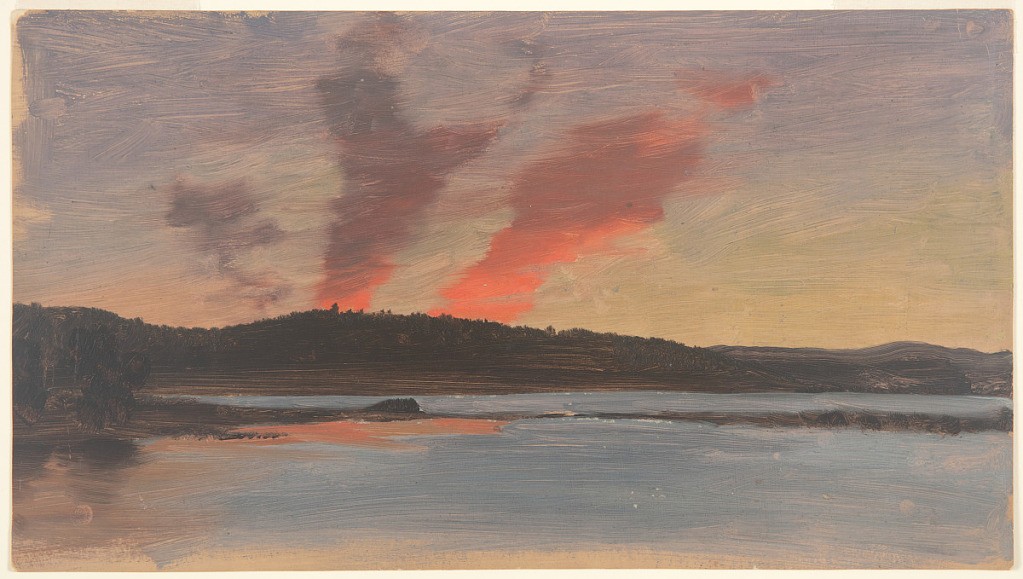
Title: Sunset Near Bar Harbor, Maine
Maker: Frederic Edwin Church, American, 1826–1900
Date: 1854–1862
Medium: Oil on tan paperboard; verso: graphite
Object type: Drawing
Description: Landscape sketch showing a view of a vibrant sunset over the coast of Mt. Desert Island in Maine, likely viewed from or near Bar Harbor. In the foreground, a nearby wooded shoreline is visible at left as a thin strip of land stretches across the water in the immediate foreground. Another body of water comprises the middle distance, and is bounded by dark, wooded coastal hills in the background. Above at center, two bands of clouds are bright illuminated in a vibrant shade of pinkish-red, while the otherwise open sky is rendered in a gradient from purple to yellow.

Verso: Loose figure sketch of a lizard resembling an iguana that has long toes and claws, a long, skinny tail, sharp dorsal crests, and a distinct dewlap (or flap of skin hanging from the neck or throat). It is shown in left profile.